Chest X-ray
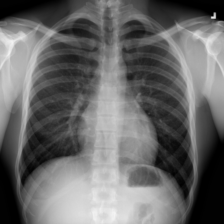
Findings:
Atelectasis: negative
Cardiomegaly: negative
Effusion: negative
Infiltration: negative
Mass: negative
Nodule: negative
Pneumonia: negative
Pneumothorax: negative
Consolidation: negative
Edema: negative
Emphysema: negative
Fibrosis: negative
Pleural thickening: negative
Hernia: negative